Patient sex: M
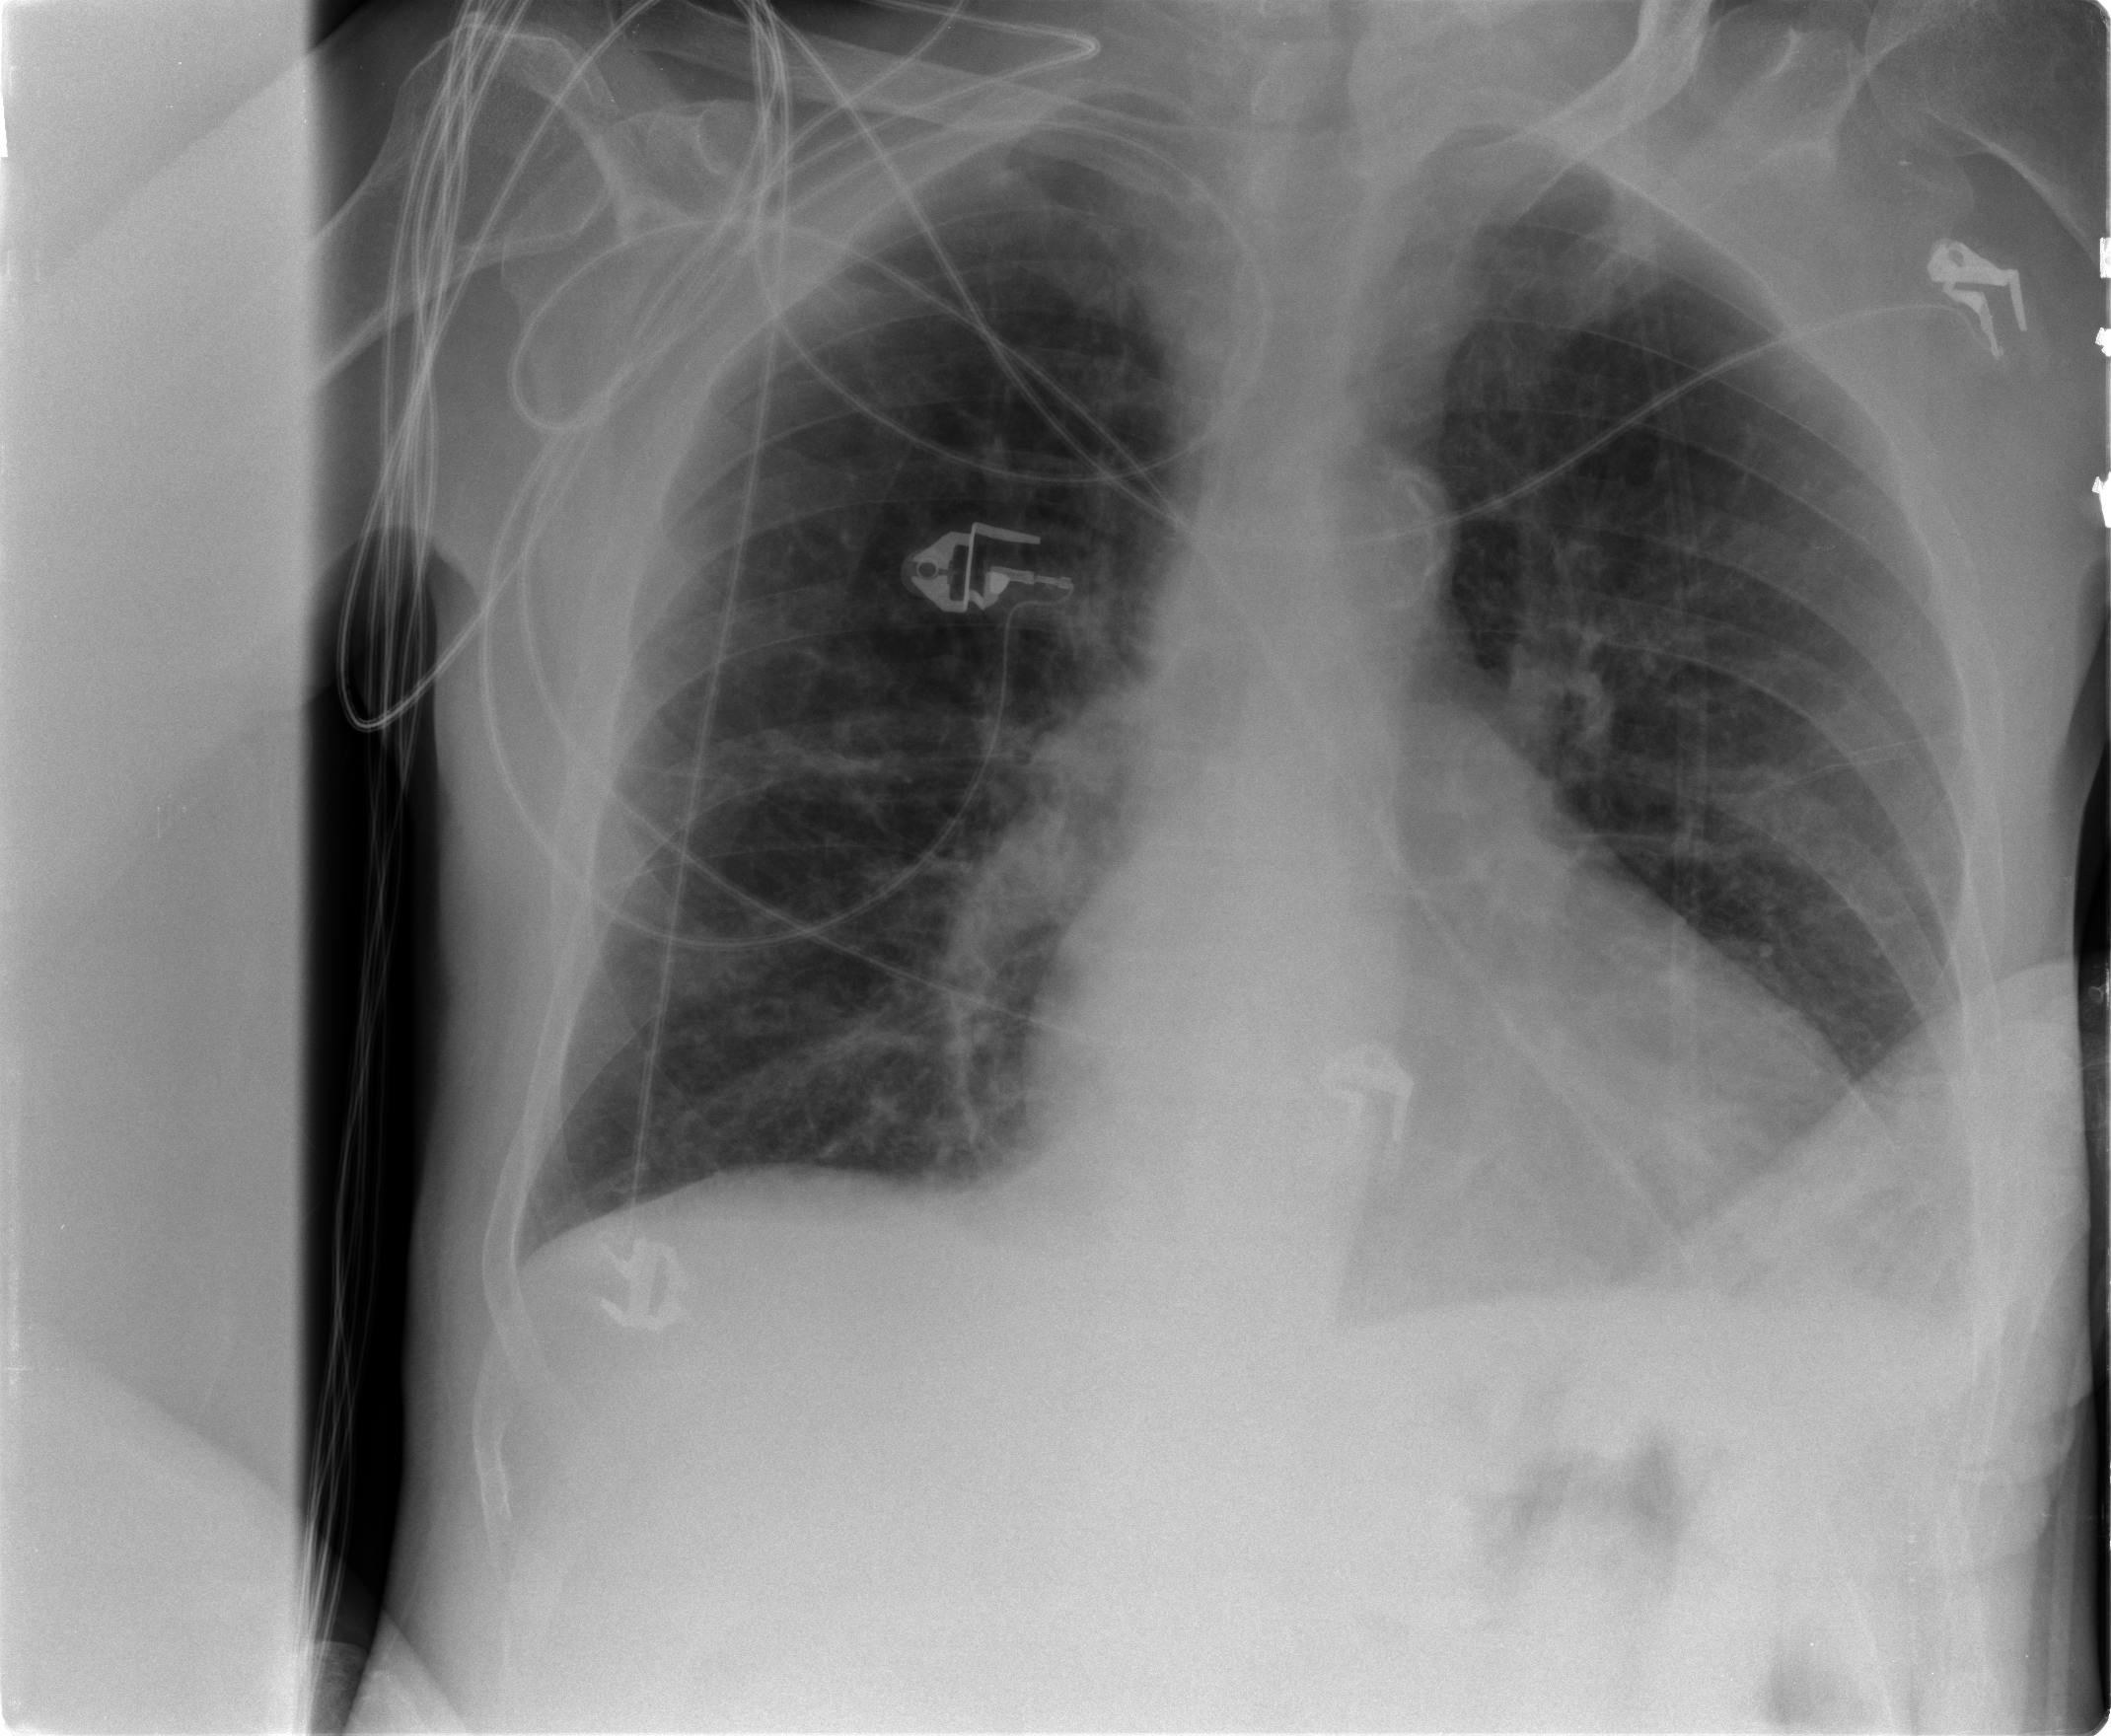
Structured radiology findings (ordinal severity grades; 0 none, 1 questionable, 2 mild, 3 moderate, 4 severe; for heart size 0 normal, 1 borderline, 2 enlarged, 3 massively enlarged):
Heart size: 0
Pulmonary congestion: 0
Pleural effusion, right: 0
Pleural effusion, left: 1
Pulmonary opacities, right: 0
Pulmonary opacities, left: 0
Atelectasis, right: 0
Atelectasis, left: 0